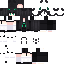
A female human skin with dark skin, wearing black long hair dressed in a blue hoodie and black pants, featuring a closed mouth.